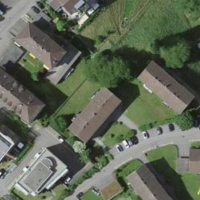
EUNIS habitat code: 55
Species observed at this site:
Symphyotrichum novae-angliae